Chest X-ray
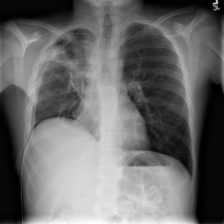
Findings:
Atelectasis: negative
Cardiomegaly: negative
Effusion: negative
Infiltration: negative
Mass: negative
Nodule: negative
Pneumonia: negative
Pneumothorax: positive
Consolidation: negative
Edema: negative
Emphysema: negative
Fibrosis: negative
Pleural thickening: negative
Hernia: negative